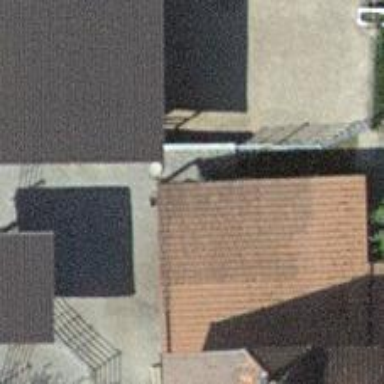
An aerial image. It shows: View of roof of building.